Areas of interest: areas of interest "gymnasium"
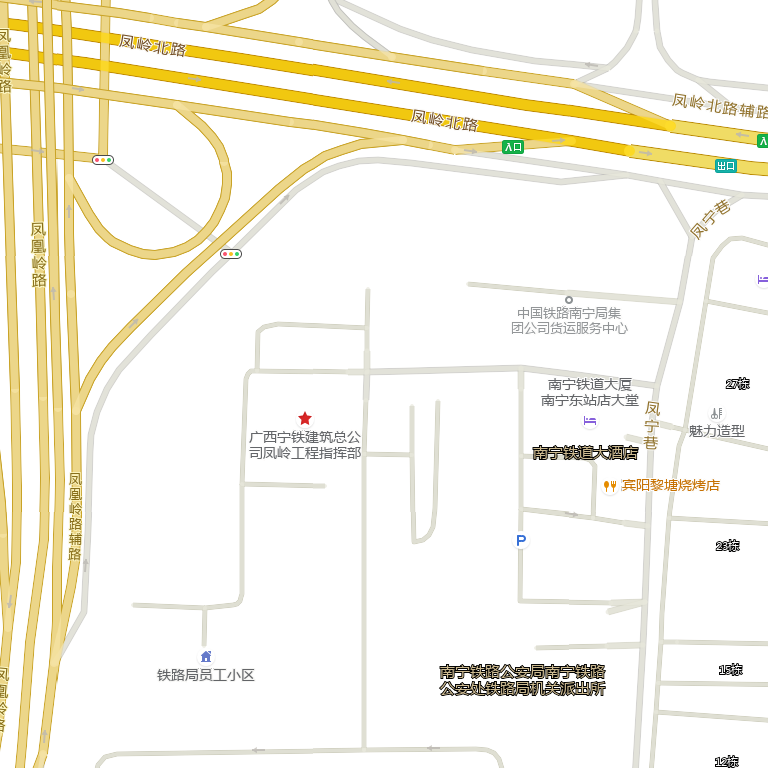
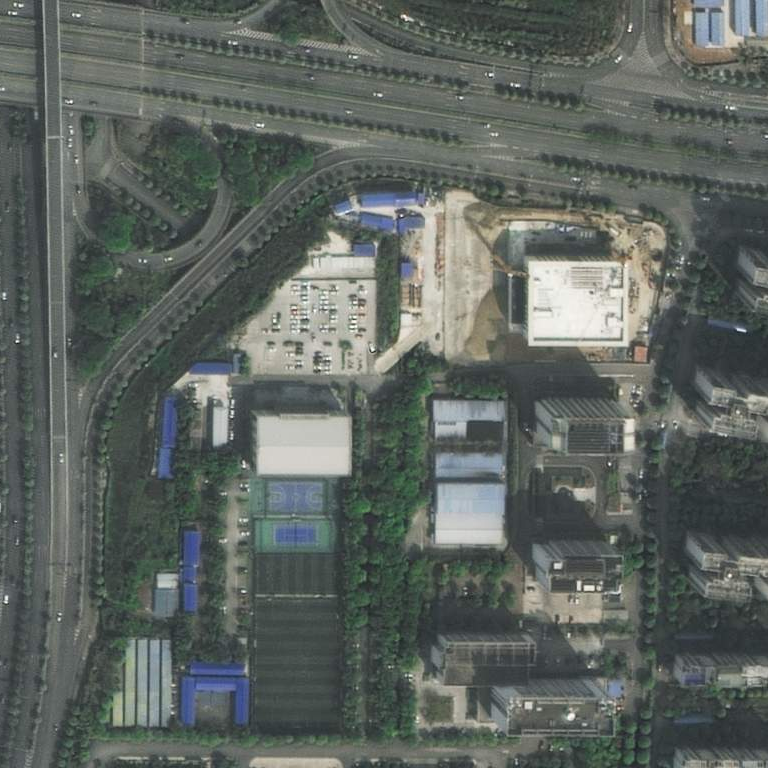